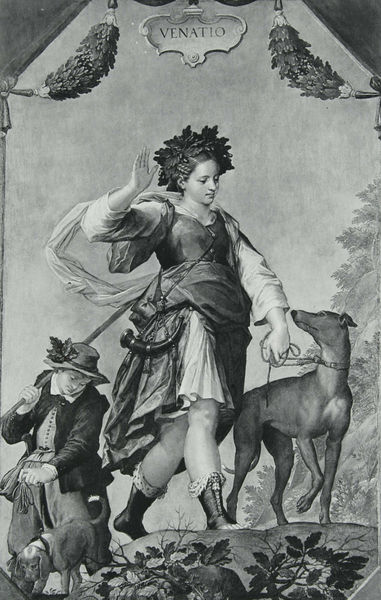
Titel: Deckenmalerei im Charlottentrakt der Residenz München: Venatio, Jagd
Künstler: Peter Candid
Standort: München
Institution: Bayerisches Nationalmuseum
Schlagwörter: baum, berg, blätter, feder, gemälde, hand, himmel, laub, mann, weiß, bäume, frauen, landschaft, menschen, mädchen, äste, blumen, frau, geste, grau, hut, kleid, schwarz, zeichnung, dame, hund, hunde, tier, tiere, tuch, weg, rock, alt, hose, jacke, jung, wand, arm, bluse, falten, faru, horn, vorhang, feld, hügel, natur, strauch, zweige, busch, büsche, gebüsch, gehen, land, figur, gewand, haare, stoff, decke, blatt, girlande, pflanze, pflanzen, ohren, wald, anhöhe, kinder, stock, ranken, welpe, schrift, italien, halsband, schuhe, stab, leine, getreide, hang, herbst, wild, tafel, wein, kartusche, inschrift, verzierung, wandmalerei, draperie, junge, knie, waden, bauer, strümpfe, schild, knabe, münchen, spaziergang, wandern, schienbein, druck, schwarz-weiss, radierung, stich, titel, überschrift, stiefel, tanne, allegorie, entwurf, kranz, lorbeer, lorbeerkranz, personifikation, göttin, brokat, jagd, namen, ranke, girlanden, wappen, jäger, untersicht, residenz, gewehr, jagdhund, windhund, schnüffeln, eiche, weinlaub, flinte, jagdhunde, kränze, fresko, eichen, blätterkranz, kräuter, reproduktion, artemis, diana, jägerin, jagdt, grüßen, suche, feston, gruss, jagdszene, deckenmalerei, latein, schlappohren, passieren, nüchtern, eichenlaub, peter, jagdhorn, maulwurf, eichel, eichenblätter, beagle, gewähr, waldhorn, freskomalerei, candid, abendteuer, blashorn, eichenzweig, gehorchen, grüssem, hifthorn, venatio, venetien, frafrau, +jagd, venato, signalhorn, tdiana, dianan, frühlingsausflig